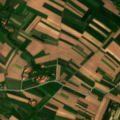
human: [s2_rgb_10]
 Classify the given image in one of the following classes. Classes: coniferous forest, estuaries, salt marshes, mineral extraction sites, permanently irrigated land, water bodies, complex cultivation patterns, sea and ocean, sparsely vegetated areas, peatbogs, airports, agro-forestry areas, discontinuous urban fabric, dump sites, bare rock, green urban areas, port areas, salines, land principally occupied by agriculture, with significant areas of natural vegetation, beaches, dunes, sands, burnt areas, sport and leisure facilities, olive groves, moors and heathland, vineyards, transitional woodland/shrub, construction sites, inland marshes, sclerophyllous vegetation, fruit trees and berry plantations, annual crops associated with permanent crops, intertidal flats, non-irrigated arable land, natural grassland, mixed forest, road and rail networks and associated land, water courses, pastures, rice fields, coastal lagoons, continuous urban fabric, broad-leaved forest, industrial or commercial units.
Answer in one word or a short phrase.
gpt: non-irrigated arable land, complex cultivation patterns, land principally occupied by agriculture, with significant areas of natural vegetation